Question: I'm using followings:
> Rails 4.1.0ruby 2.1.1p76 (2014-02-24 revision 45161) [x86_64-linux]rvm 1.25.25 (stable) by Wayne E. Seguin ,
Michal Papis <URL>
My Gemfile:
'''
source 'https://rubygems.org'
# Bundle edge Rails instead: gem 'rails', github: 'rails/rails'
gem 'rails', '4.1.0'
# Use sqlite3 as the database for Active Record
gem 'sqlite3'
# Use SCSS for stylesheets
gem 'sass-rails', '~> 4.0.3'
gem 'bootstrap-sass-extras'
# Use Uglifier as compressor for JavaScript assets
gem 'uglifier', '>= 1.3.0'
# Use CoffeeScript for .js.coffee assets and views
gem 'coffee-rails', '~> 4.0.0'
# See https://github.com/sstephenson/execjs#readme for more supported runtimes
# gem 'therubyracer', platforms: :ruby
# Use jquery as the JavaScript library
gem 'jquery-rails'
# Turbolinks makes following links in your web application faster. Read more: https://github.com/rails/turbolinks
gem 'turbolinks'
# Build JSON APIs with ease. Read more: https://github.com/rails/jbuilder
gem 'jbuilder', '~> 2.0'
# bundle exec rake doc:rails generates the API under doc/api.
gem 'sdoc', '~> 0.4.0', group: :doc
# Spring speeds up development by keeping your application running in the background. Read more: https://github.com/rails/spring
gem 'spring', group: :development
# Use ActiveModel has_secure_password
# gem 'bcrypt', '~> 3.1.7'
# Use unicorn as the app server
# gem 'unicorn'
# Use Capistrano for deployment
# gem 'capistrano-rails', group: :development
# Use debugger
# gem 'debugger', group: [:development, :test]
'''
and i have done the following tasks to achieve bootstrap-sass-fluid layout through my railsapp :
> bundle installrails g bootstrap:installrails g bootstrap:layout application fluidrails g scaffold Post title:string description:text rake db:migraterails g bootstrap:themed Posts
and i have these files in my assests folder under my rails app :
> /home/pallavsharma/Workspace/testapp/app/assets/stylesheets/application.css/home/pallavsharma/Workspace/testapp/app/assets/stylesheets/posts.css.scss/home/pallavsharma/Workspace/testapp/app/assets/stylesheets/scaffolds.css.scss
but still i dont have my bootstrap layout in my app
My application.css file contents:
> /*- This is a manifest file that'll be compiled into application.css,
which will include all the files- listed below.*- Any CSS and SCSS file within this directory,
lib/assets/stylesheets, vendor/assets/stylesheets,- or vendor/assets/stylesheets of plugins, if any, can be referenced
here using a relative path.*Blockquote
* You're free to add application-wide styles to this file and they'll
appear at the bottom of the- compiled file so the styles you add here take precedence over
styles defined in any styles- defined in the other CSS/SCSS files in this directory. It is
generally better to create a new- file per style scope.**= require_tree .*= require_self*/

What else needs to be mentioned please tell.
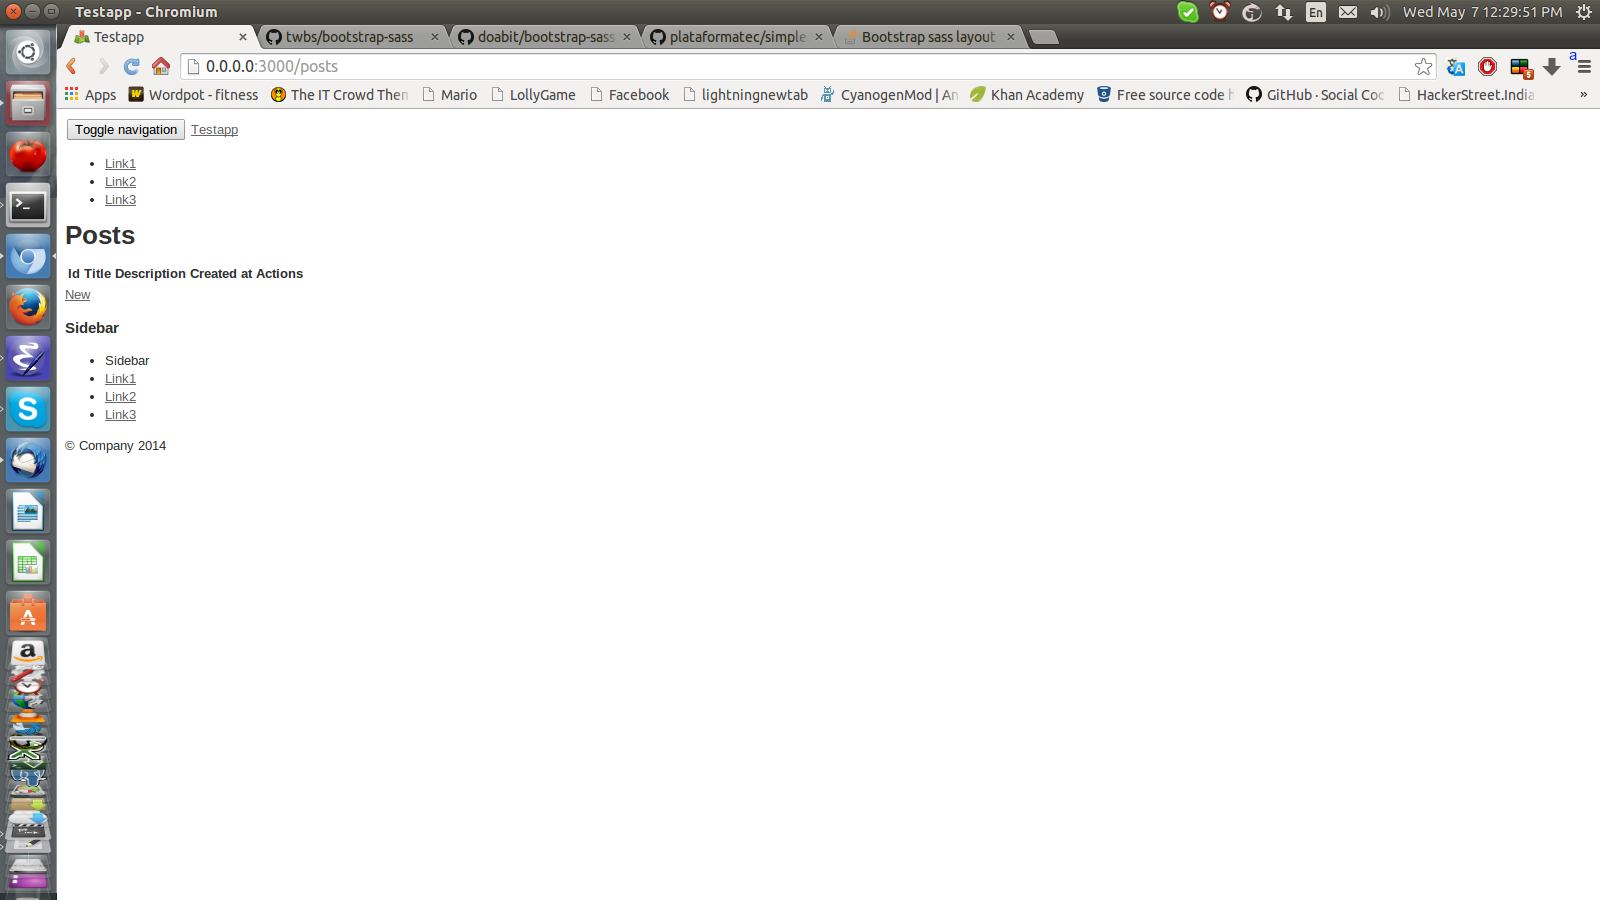
Answer: 'application.css.scss' should be:
'''
/*
*= require bootstrap
*= require_tree .
*= require_self
*/
'''
Also need to mention this gem in gemfile
'''
gem 'bootstrap-sass', '~> 3.1.1'
'''
then
'''
bundle install
'''
and it works.